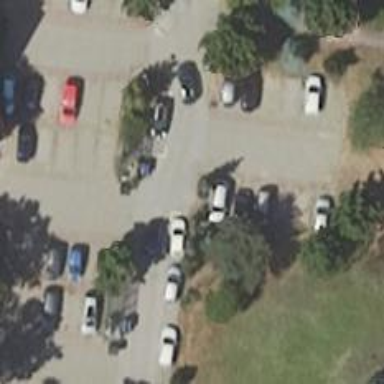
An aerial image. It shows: Road serving as parking aisle.